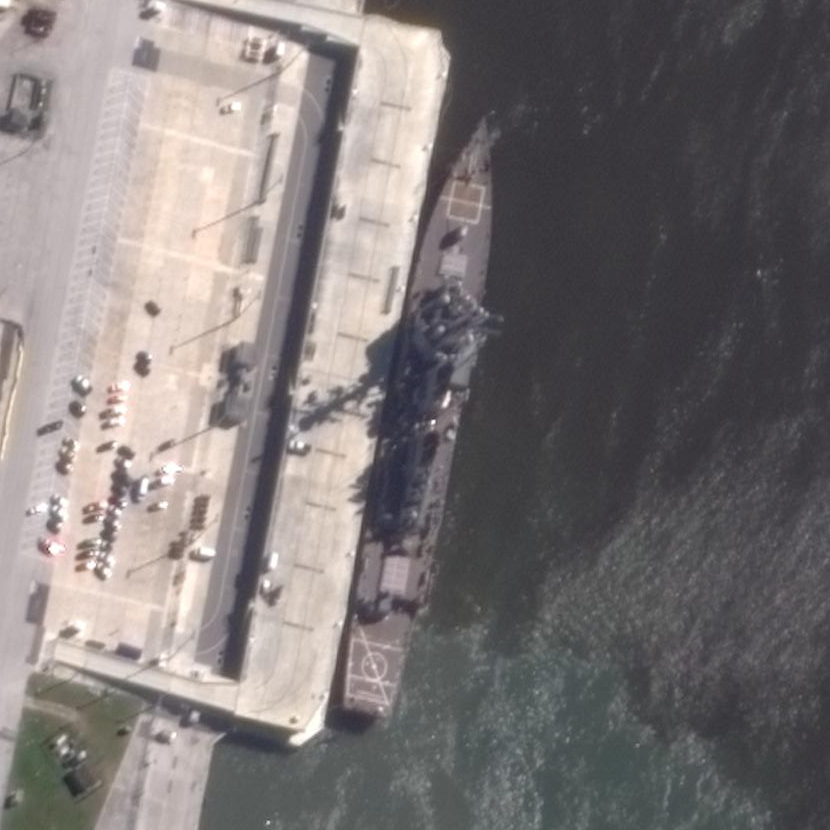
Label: Arleigh_Burke-class_destroyer